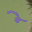
Label: 2